Interaction volume radius: 5 \u00c5
Interaction volume height: 15 \u00c5
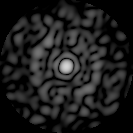
Disorder parameter: 0.8445